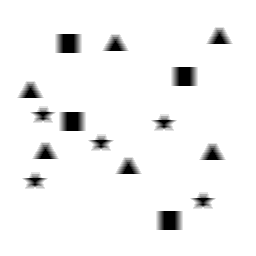
Squares: 4
Triangles: 6
Stars: 5
Total shapes: 15